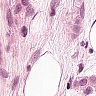
Metastatic tissue present: yes